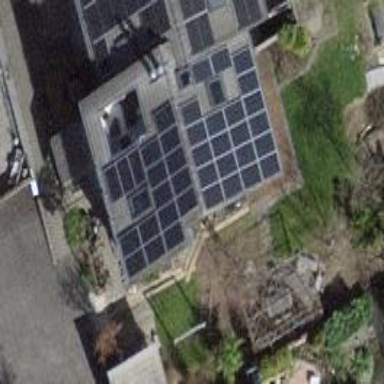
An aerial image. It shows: Solar power generator.